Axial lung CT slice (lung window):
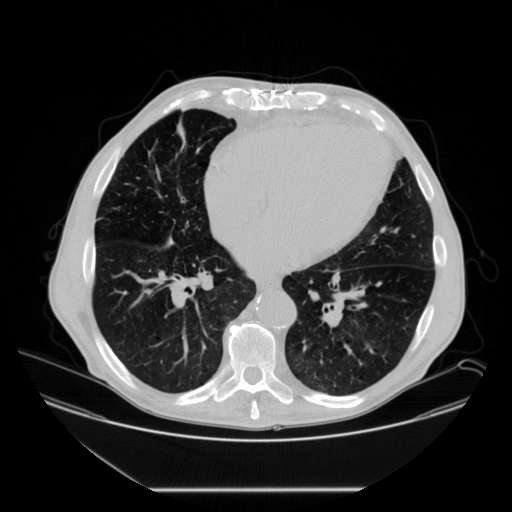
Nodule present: no